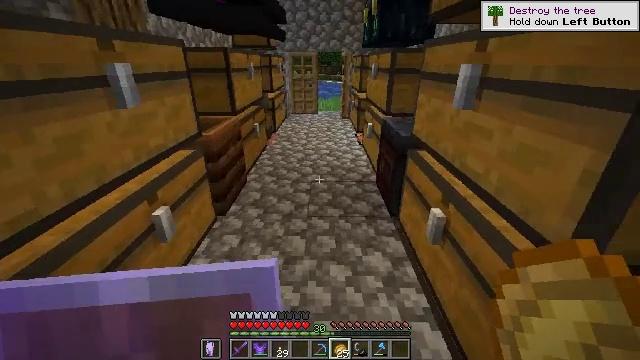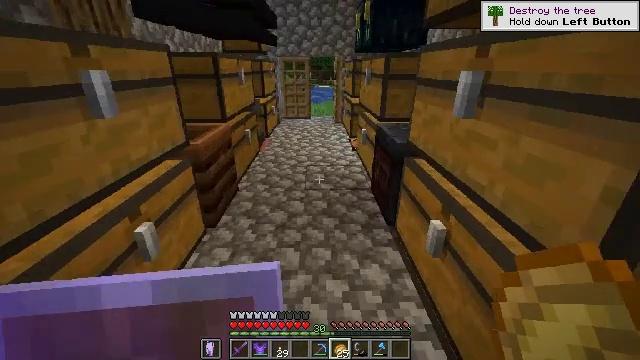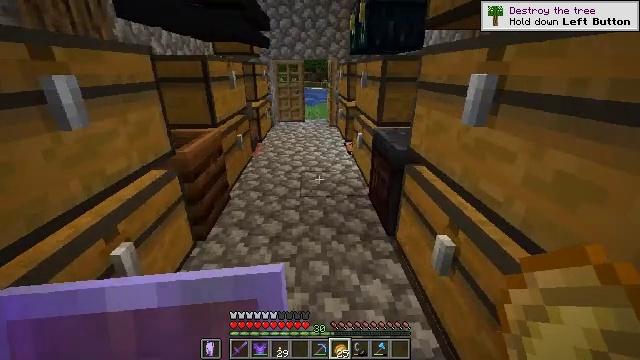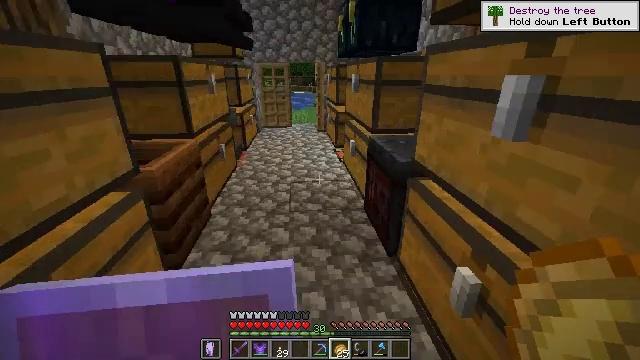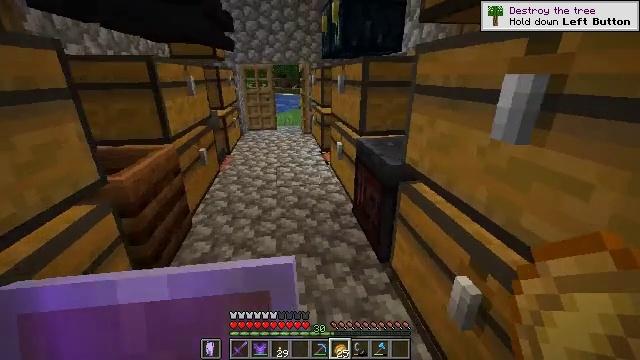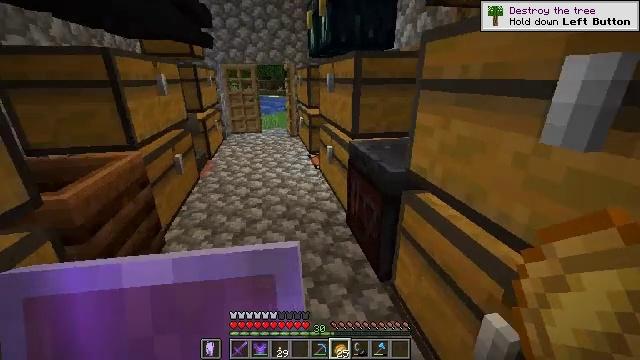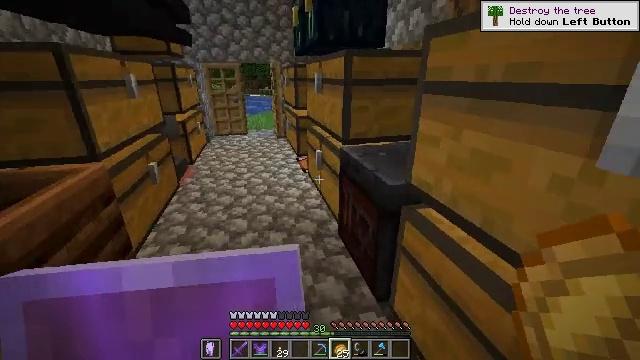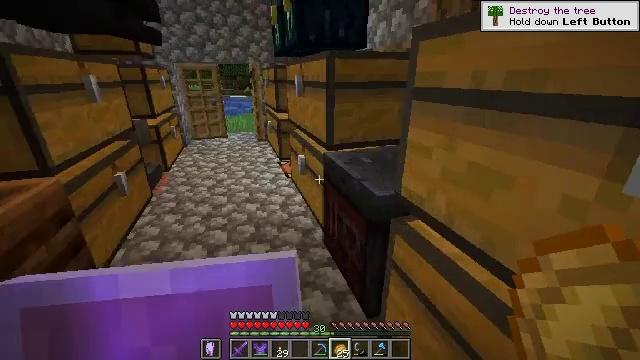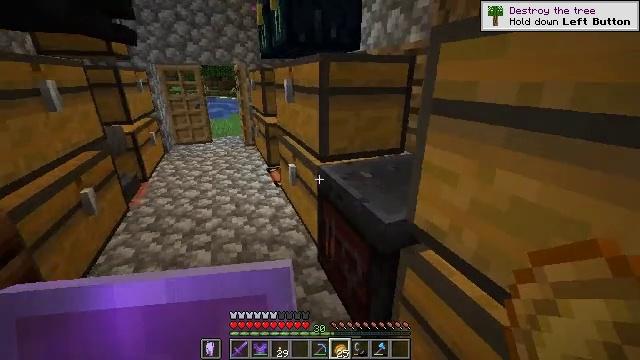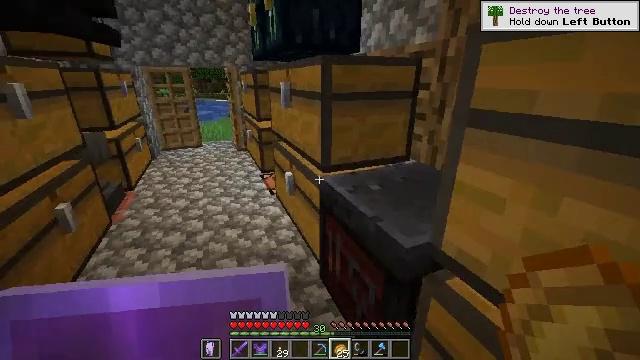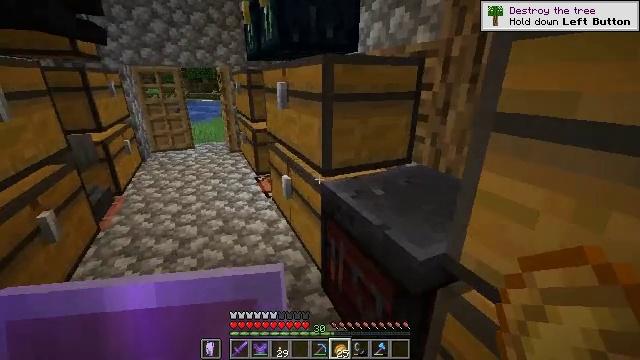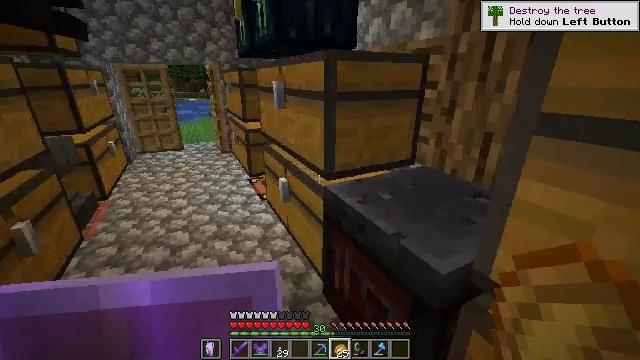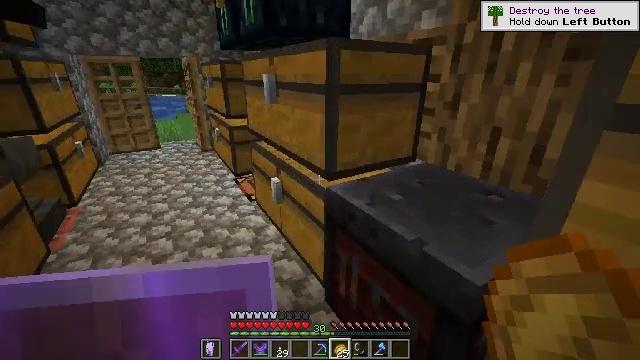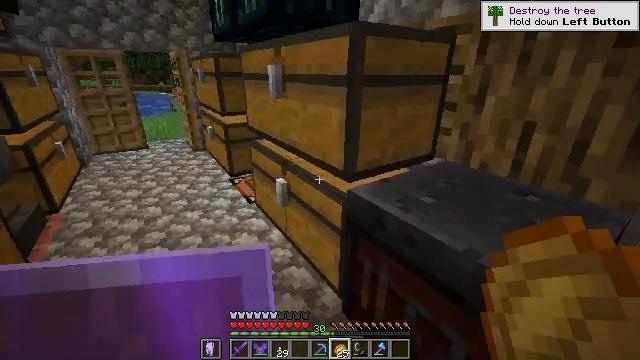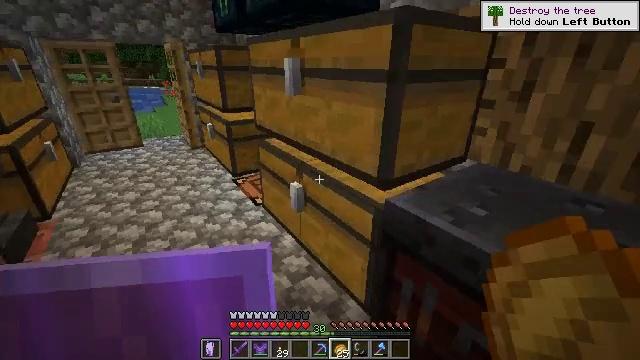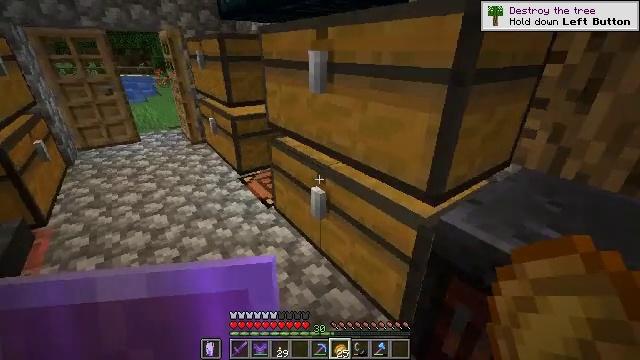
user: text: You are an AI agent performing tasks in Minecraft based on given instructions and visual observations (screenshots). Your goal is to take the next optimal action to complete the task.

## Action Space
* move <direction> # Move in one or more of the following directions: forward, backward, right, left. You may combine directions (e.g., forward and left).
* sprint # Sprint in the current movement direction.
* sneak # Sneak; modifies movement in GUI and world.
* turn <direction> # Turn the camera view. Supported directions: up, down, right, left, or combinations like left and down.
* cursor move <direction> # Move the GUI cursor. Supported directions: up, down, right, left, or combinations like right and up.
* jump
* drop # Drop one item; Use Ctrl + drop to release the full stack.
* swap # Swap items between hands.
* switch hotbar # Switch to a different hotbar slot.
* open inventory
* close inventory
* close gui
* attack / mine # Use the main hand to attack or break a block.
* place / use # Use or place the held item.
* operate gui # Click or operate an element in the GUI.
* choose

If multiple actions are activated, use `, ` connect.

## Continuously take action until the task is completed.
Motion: motion action
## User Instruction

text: Combine gunpowder and sand to craft TNT.
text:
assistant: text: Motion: move forward, turn right
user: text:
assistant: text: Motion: move forward, turn right
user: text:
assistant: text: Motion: move forward, turn right
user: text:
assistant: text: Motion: move forward, turn right
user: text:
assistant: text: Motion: move forward, turn right
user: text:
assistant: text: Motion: move forward, turn right
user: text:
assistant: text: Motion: move forward, turn right
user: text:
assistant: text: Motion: move forward and move left, turn right
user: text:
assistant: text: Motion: move forward and move left, turn right
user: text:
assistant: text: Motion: move forward and move left, turn right
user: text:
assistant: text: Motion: move forward and move left, turn right
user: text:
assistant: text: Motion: move forward and move left, turn right and down
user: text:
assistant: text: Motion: move forward and move left, turn right
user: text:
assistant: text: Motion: move forward and move left, turn right and down
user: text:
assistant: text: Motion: move forward and move left, turn right and down
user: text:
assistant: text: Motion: move forward and move left, turn right and down
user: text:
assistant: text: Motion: move forward and move left, turn right and down
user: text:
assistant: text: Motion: move forward and move left, turn right and down
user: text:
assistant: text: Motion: move forward and move left, turn down
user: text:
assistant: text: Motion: move forward and move left, turn right and down
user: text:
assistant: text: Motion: move forward and move left, turn right and down
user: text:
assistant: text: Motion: turn right
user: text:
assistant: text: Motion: turn right
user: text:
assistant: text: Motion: no_op
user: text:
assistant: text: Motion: no_op
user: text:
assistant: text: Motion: turn up
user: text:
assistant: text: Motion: turn left and up
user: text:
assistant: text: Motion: no_op
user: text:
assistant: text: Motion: no_op
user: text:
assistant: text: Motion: use / place